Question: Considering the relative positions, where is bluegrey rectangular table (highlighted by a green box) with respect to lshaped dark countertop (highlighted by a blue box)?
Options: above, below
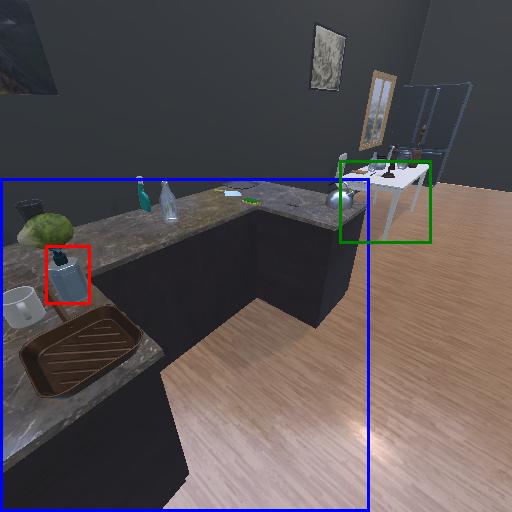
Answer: above